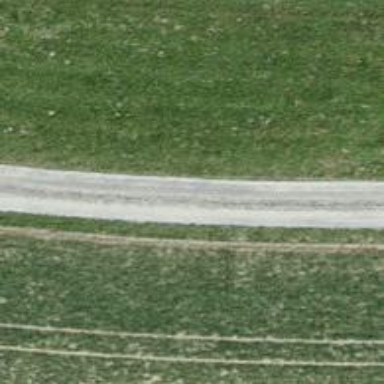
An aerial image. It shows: Track road with grade3 tracktype.